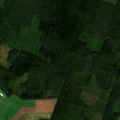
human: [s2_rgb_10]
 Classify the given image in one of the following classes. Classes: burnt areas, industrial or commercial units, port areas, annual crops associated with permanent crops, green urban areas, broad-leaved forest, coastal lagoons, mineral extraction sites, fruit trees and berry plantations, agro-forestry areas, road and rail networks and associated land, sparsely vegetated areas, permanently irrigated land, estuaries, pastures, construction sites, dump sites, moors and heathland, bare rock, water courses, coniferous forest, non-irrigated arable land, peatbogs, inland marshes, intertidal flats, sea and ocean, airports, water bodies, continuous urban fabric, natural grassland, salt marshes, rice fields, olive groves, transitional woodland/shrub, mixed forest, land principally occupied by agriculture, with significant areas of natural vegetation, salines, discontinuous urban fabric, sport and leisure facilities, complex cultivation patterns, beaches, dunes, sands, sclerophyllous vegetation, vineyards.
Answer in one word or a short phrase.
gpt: non-irrigated arable land, land principally occupied by agriculture, with significant areas of natural vegetation, coniferous forest, mixed forest, transitional woodland/shrub